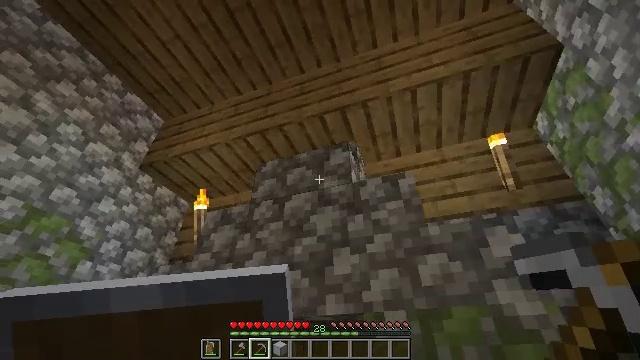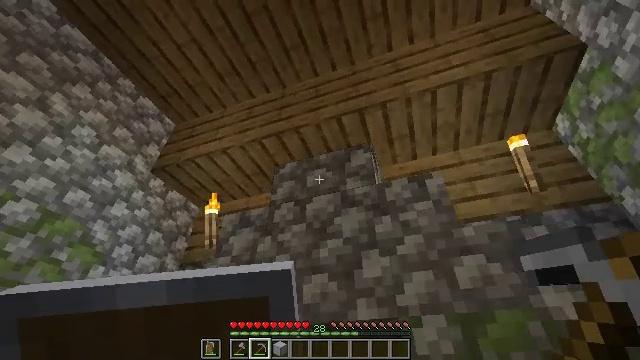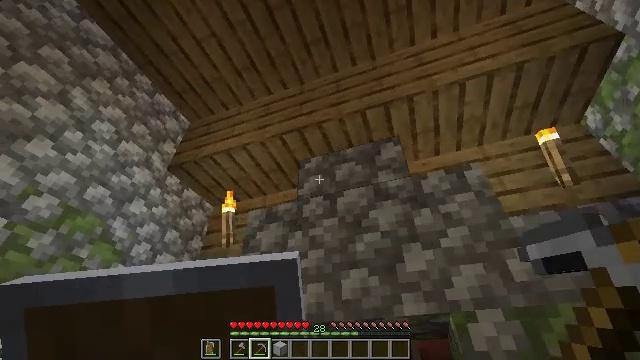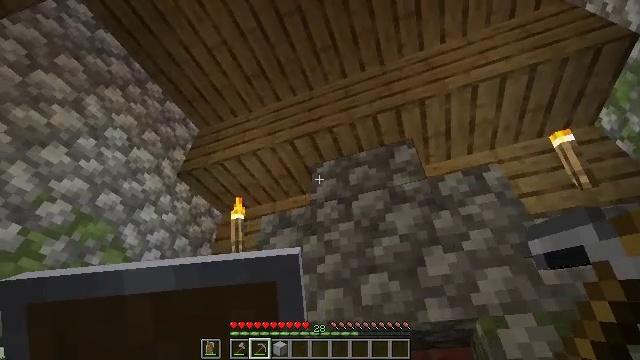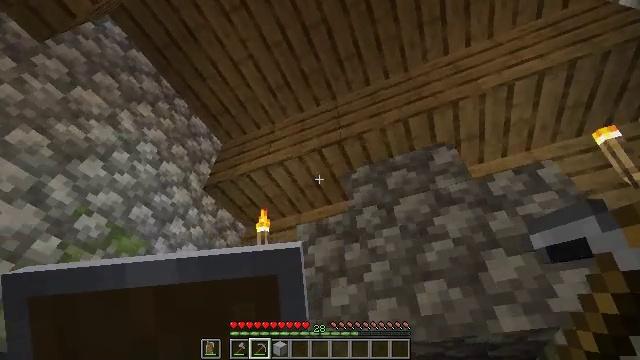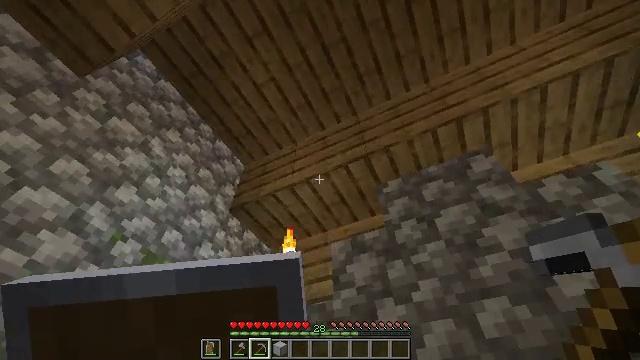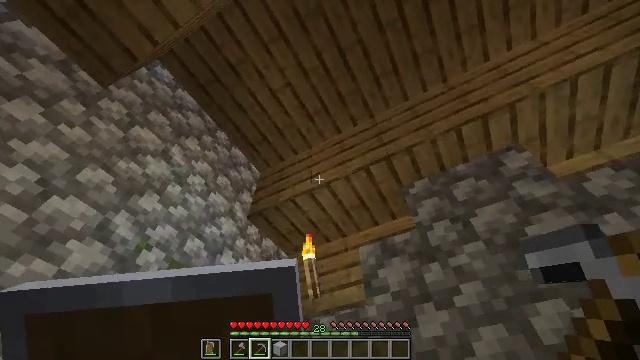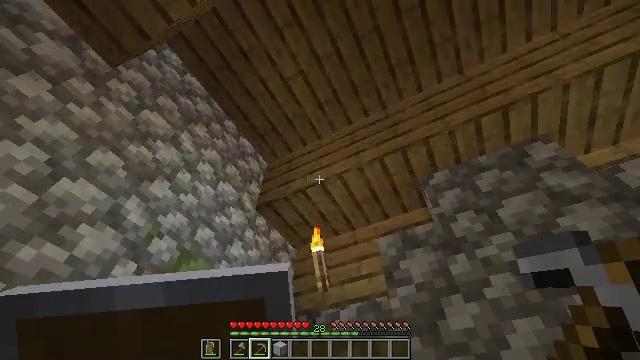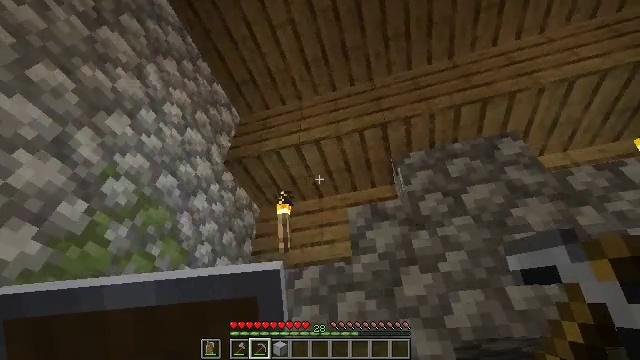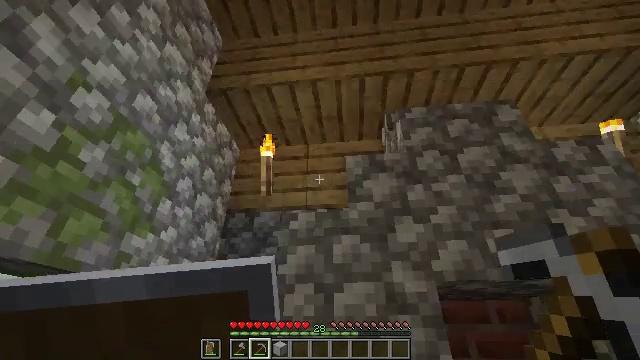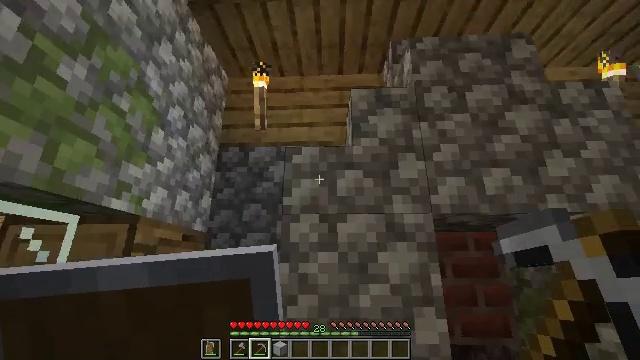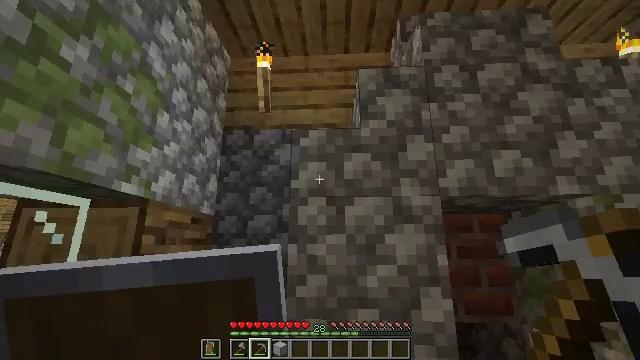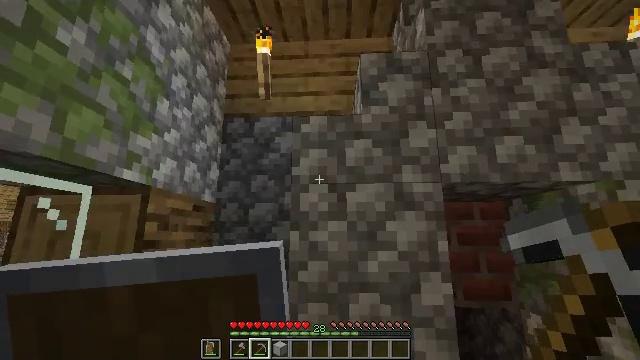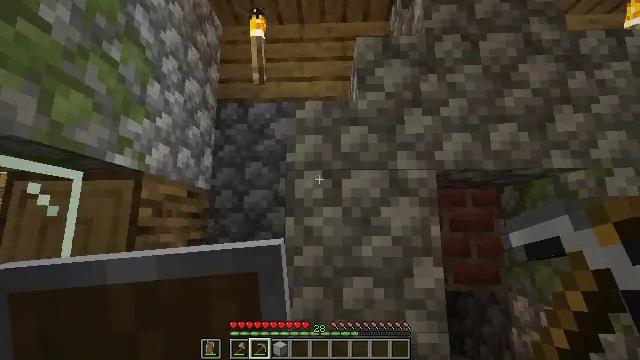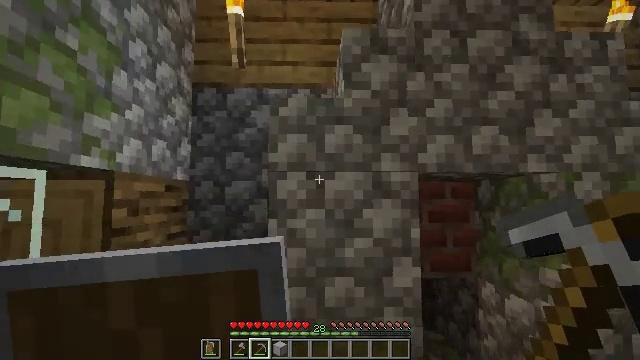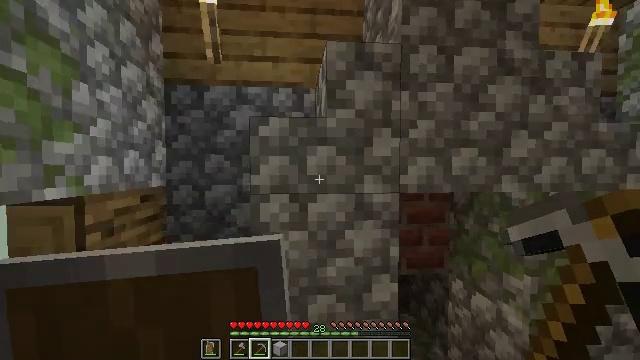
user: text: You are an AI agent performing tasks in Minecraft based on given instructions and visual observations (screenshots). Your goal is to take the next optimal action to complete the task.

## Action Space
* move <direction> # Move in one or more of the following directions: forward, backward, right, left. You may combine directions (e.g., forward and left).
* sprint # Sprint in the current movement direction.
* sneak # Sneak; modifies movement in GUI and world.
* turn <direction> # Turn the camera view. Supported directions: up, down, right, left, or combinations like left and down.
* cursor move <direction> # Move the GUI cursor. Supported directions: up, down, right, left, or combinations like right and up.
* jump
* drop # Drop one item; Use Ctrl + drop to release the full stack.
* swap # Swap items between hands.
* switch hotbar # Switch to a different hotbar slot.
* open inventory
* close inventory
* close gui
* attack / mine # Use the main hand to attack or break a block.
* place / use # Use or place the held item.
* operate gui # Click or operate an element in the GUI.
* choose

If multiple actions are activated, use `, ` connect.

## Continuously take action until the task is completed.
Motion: motion action
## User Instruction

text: Collect bricks to use in crafting.
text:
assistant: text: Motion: move left, turn up
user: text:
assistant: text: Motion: move left
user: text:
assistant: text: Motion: move left, turn up
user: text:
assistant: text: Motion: move left, turn left and up
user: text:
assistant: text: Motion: move left, turn left and up
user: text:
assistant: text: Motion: move left, turn left and up
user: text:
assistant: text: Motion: move left, turn right
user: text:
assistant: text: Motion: move left, turn right and down
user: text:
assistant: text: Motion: move left, turn right and down
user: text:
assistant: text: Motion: move left, turn right and down
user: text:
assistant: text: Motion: move left, turn down
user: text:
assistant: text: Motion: move left, turn down
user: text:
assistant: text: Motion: move left, turn right and down
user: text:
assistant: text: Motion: move left, turn right and down, jump
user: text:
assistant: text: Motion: move left, turn right and down, jump
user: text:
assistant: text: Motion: move left, turn right and down, jump
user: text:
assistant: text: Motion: move left, turn right and down, jump
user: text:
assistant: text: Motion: move left, turn right and down
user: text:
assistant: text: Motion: move left, turn right and down
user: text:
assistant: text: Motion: move left, turn right and down
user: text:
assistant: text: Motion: move left, turn right and down
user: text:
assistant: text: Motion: turn right
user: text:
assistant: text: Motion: move right, turn right and up
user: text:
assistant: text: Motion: move right
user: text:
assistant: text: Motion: move right, turn up
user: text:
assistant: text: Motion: move right, turn left and up
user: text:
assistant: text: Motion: move forward and move right, turn left and up
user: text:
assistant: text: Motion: move forward and move right, turn left and up
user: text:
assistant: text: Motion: move forward, turn left and up
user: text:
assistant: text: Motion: move forward, turn left